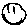
Label: smiley face